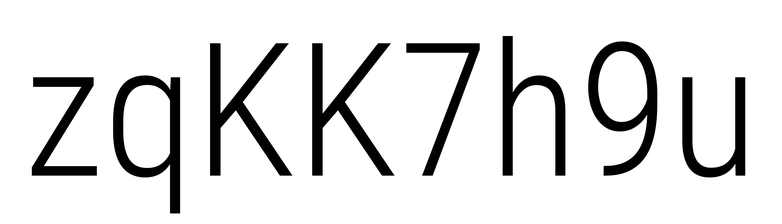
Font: Roboto_Condensed_Light